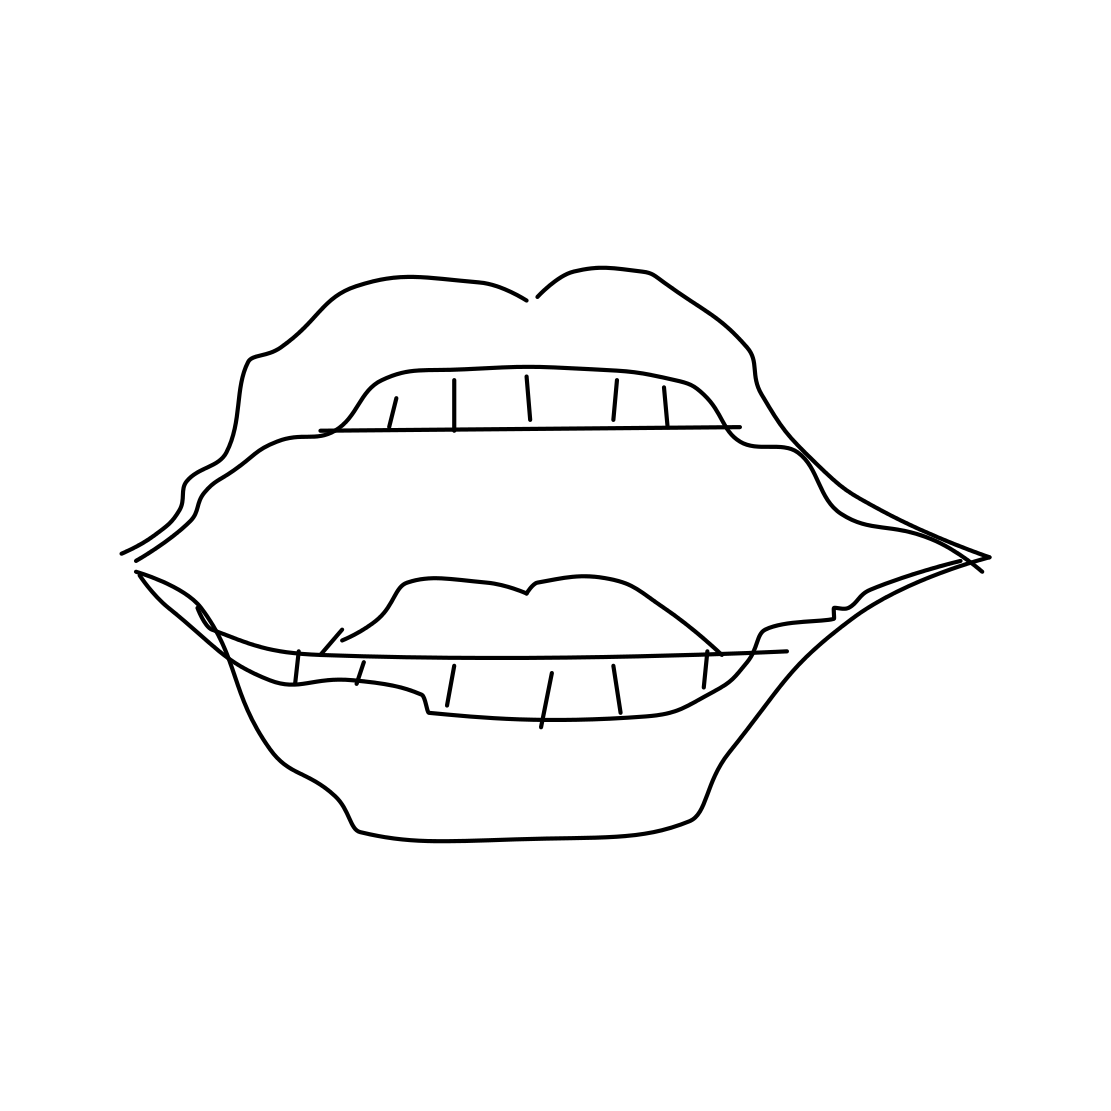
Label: mouth